Field crop: maize
Growth stage: 2
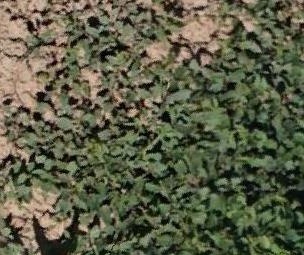
Species: convolvulus